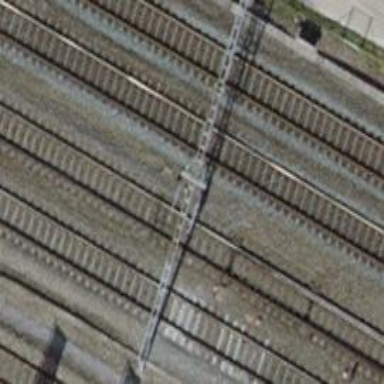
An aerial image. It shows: Single-track railway with electrified contact lines.